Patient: sex M, age 72
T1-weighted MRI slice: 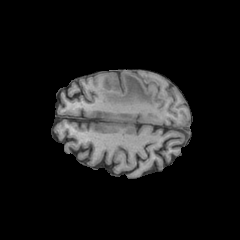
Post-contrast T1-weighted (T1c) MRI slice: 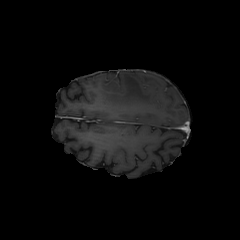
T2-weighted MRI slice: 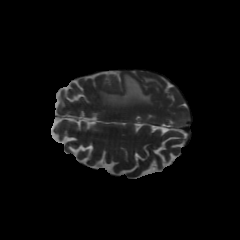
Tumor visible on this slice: yes
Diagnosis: Glioblastoma, IDH-wildtype
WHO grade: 4